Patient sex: M
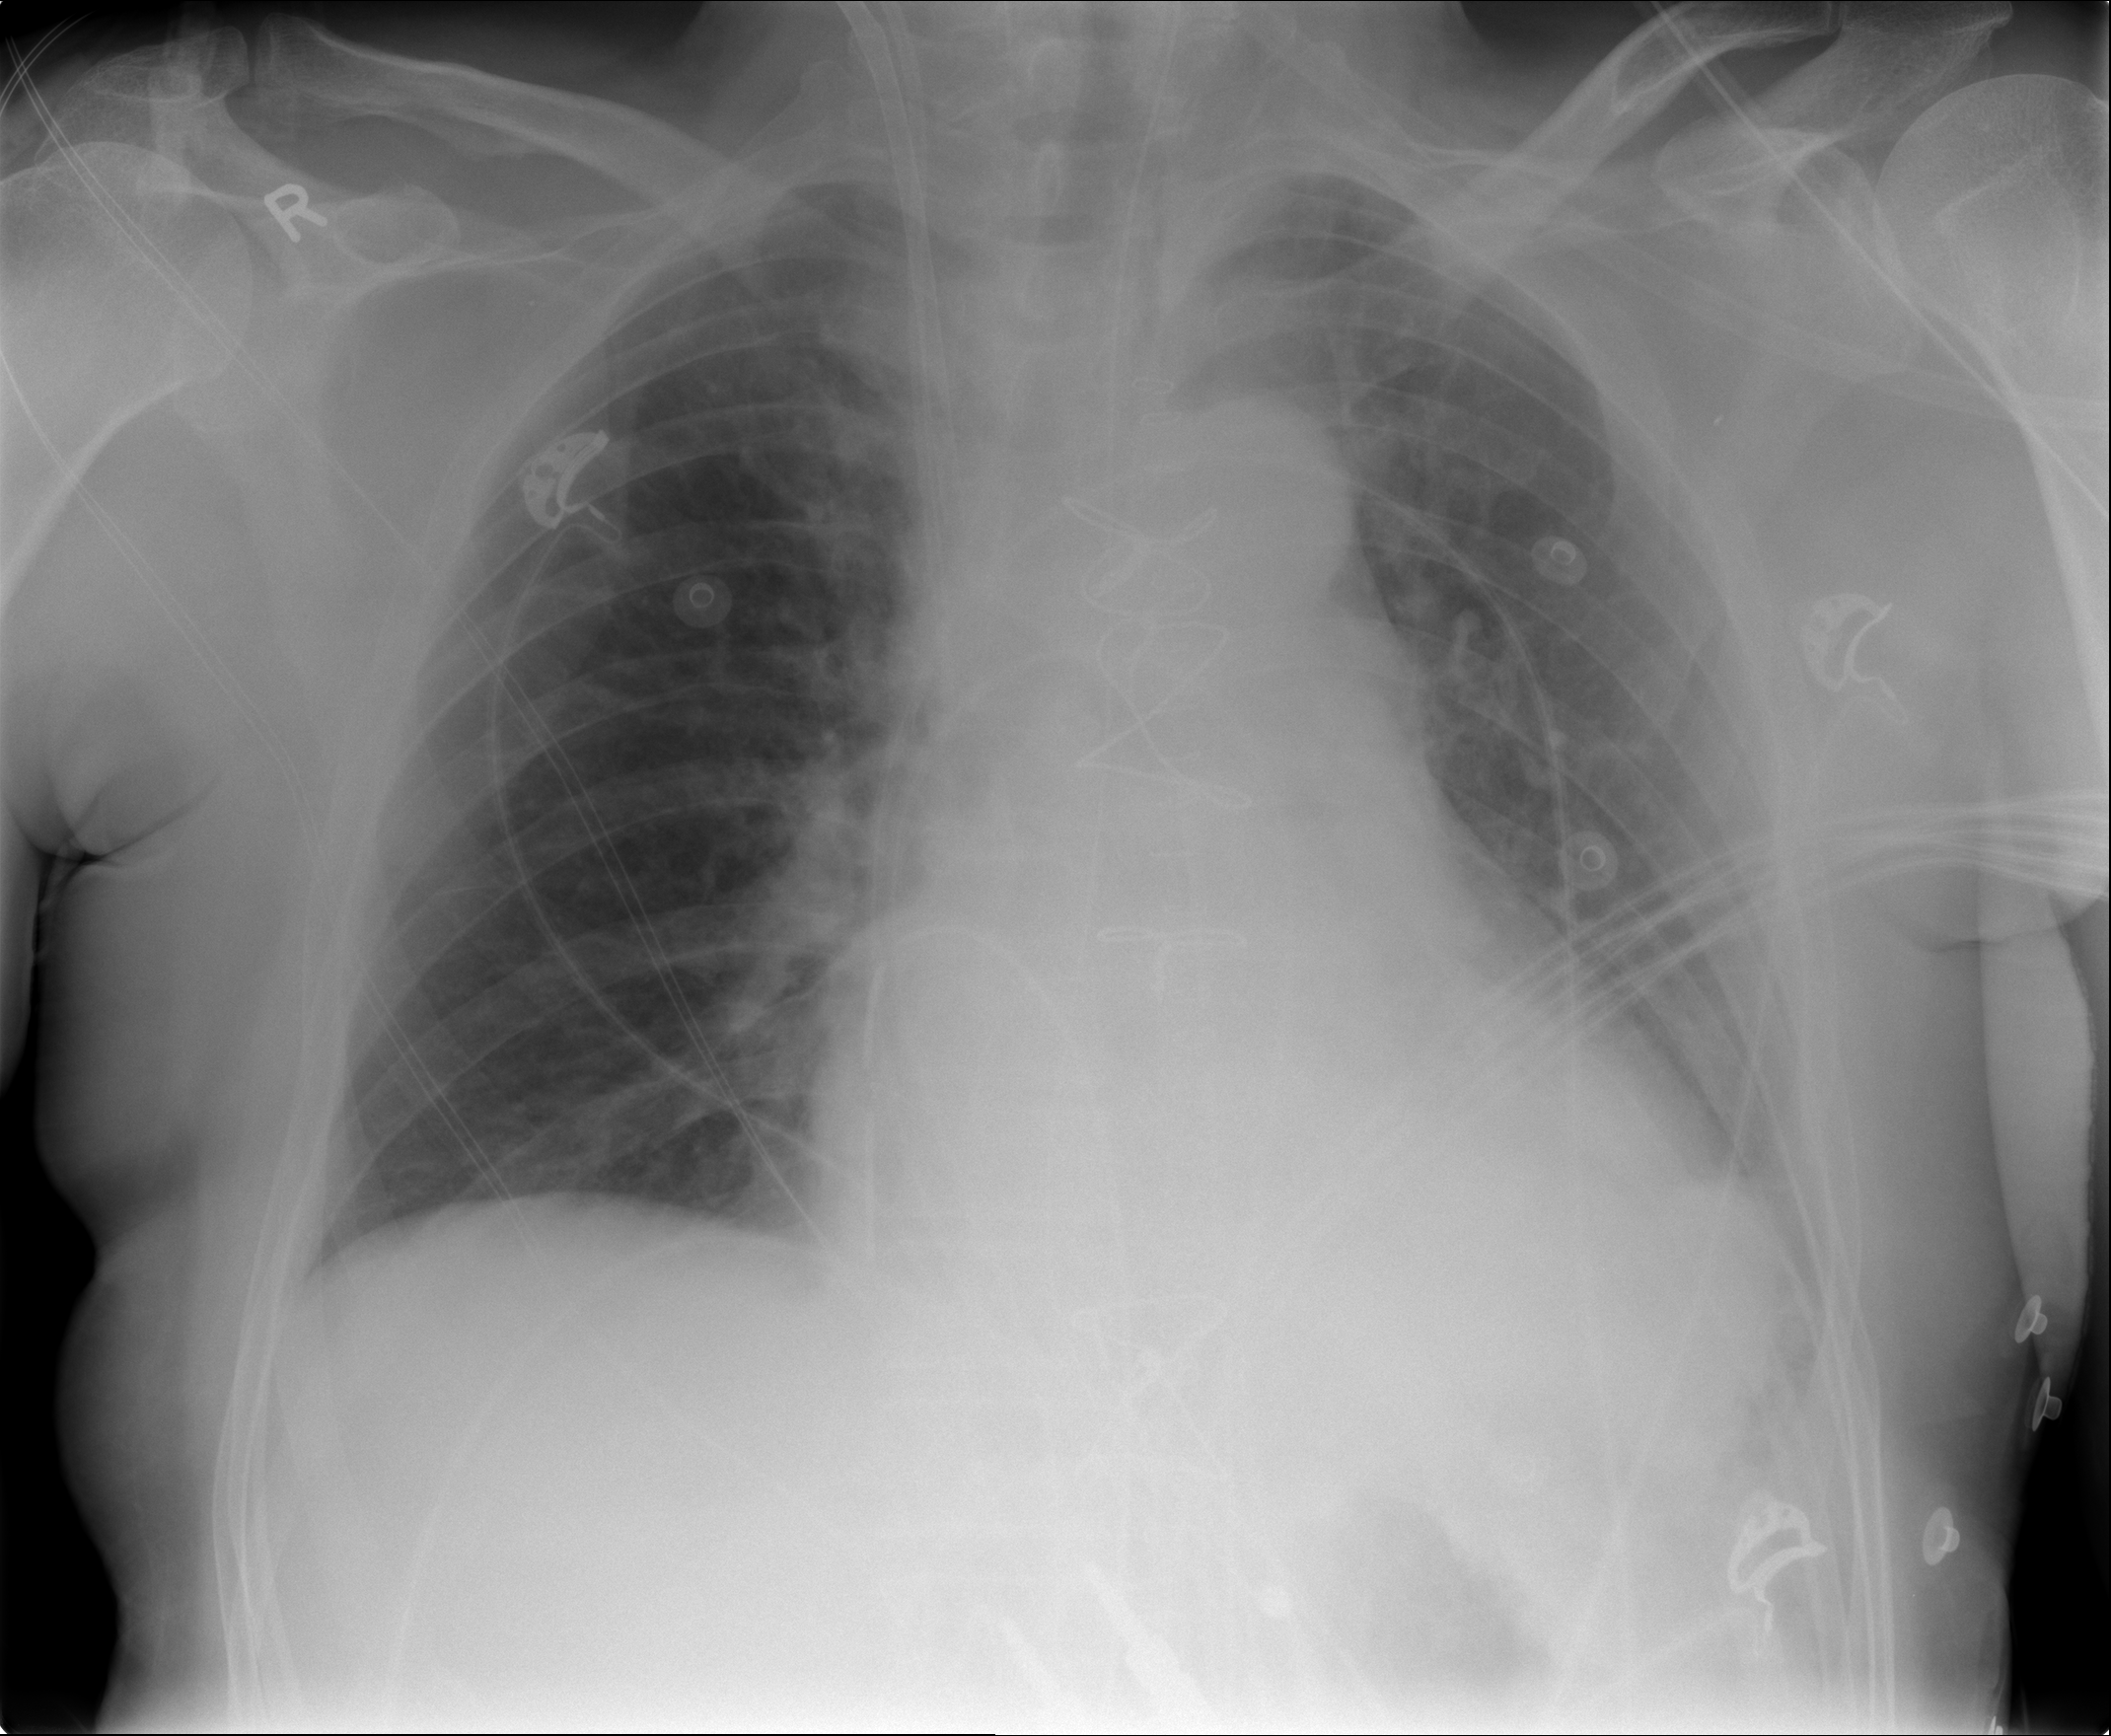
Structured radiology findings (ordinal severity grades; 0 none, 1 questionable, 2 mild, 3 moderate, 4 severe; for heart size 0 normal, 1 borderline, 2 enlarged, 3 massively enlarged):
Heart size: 2
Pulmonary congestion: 0
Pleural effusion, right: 0
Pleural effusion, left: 2
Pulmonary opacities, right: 0
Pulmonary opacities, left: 0
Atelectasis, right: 0
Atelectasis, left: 2